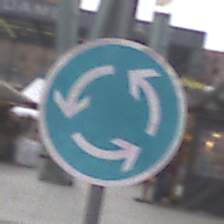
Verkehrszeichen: Kreisverkehr
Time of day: MorningAfternoon
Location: Outdoor (Urban)
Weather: Overcast
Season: NotSpecified
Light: Natural